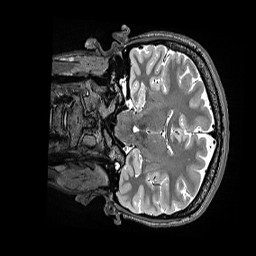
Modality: T2w
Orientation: coronal
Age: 21
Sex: female
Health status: ill
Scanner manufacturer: siemens
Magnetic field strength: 3 T
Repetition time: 3.2 s
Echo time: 0.564 s